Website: bh-photo
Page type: customer-info-address
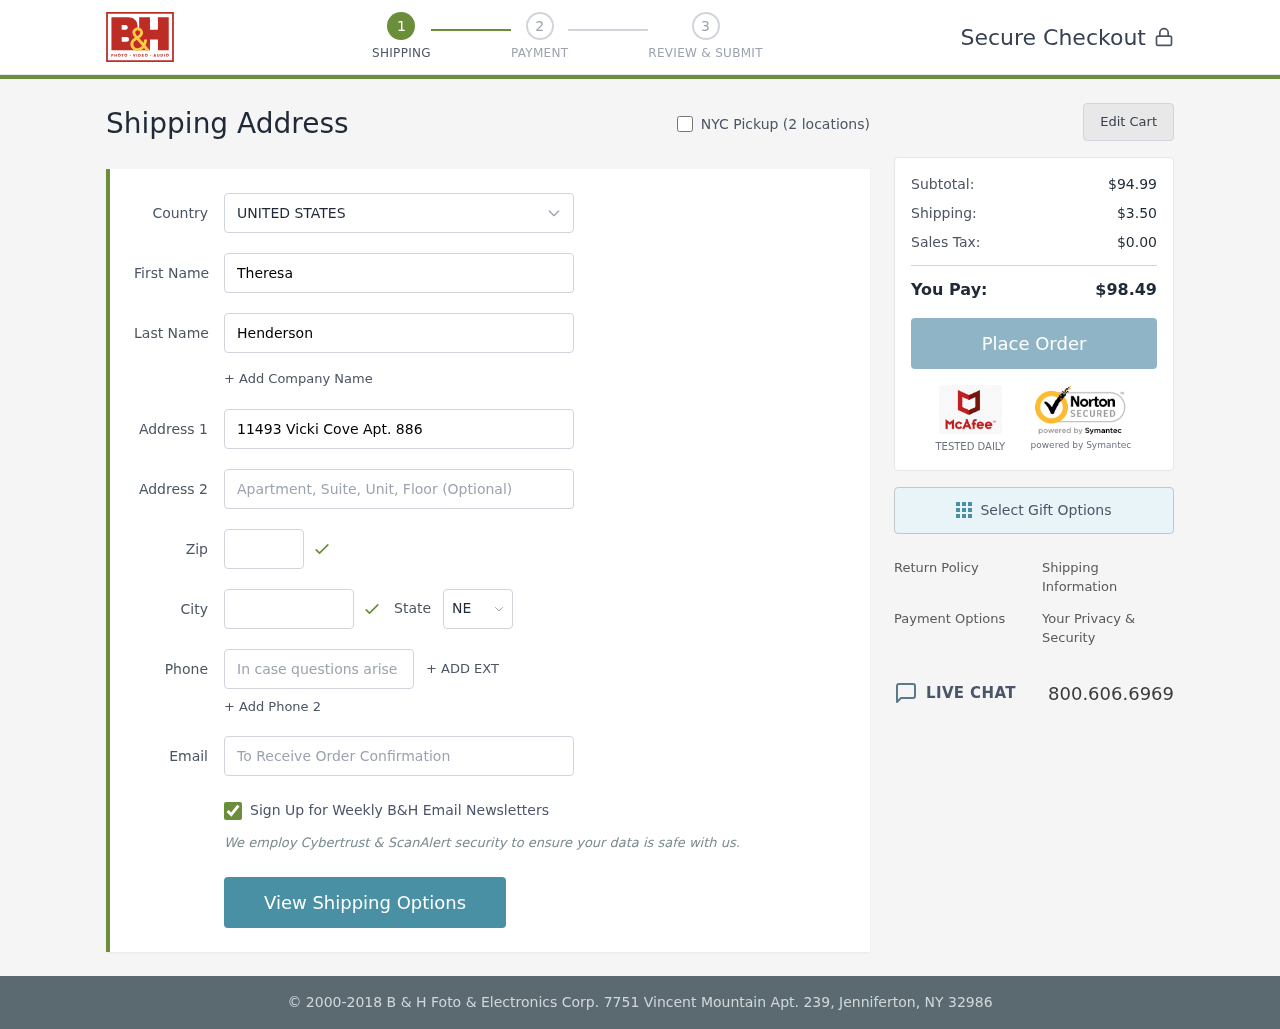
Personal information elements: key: PII_CITY
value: East Brian
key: PII_COUNTRY
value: United States
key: PII_EMAIL
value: thenderson@gmail.com
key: PII_FIRSTNAME
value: Theresa
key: PII_LASTNAME
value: Henderson
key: PII_PHONE
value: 2796385460
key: PII_POSTCODE
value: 96446
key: PII_STATE_ABBR
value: NE
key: PII_STREET
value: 11493 Vicki Cove Apt. 886
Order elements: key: ORDER_SUBTOTAL
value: $94.99
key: ORDER_SHIPPING_COST
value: $3.50
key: ORDER_TAX
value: $0.00
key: ORDER_TOTAL
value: $98.49